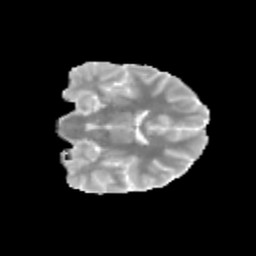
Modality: MD
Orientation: coronal
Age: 12
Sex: male
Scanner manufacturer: siemens
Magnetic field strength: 3 T
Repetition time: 3.8 s
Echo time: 0.07 s